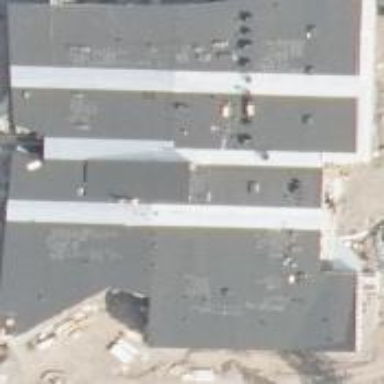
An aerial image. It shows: School building with flat roof.